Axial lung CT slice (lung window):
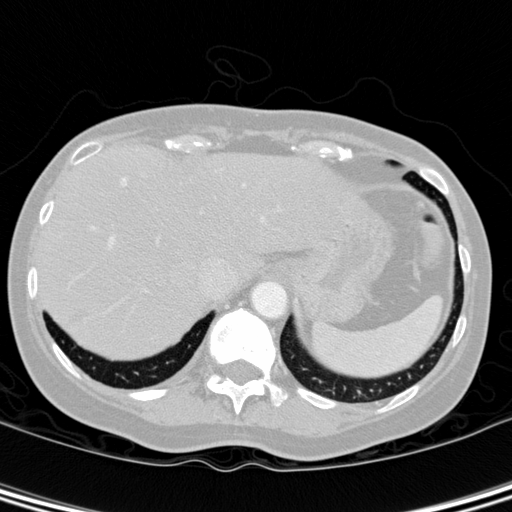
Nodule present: no